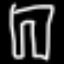
Label: pants